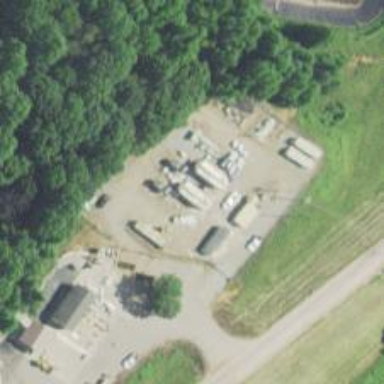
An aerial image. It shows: Generator for power supply.